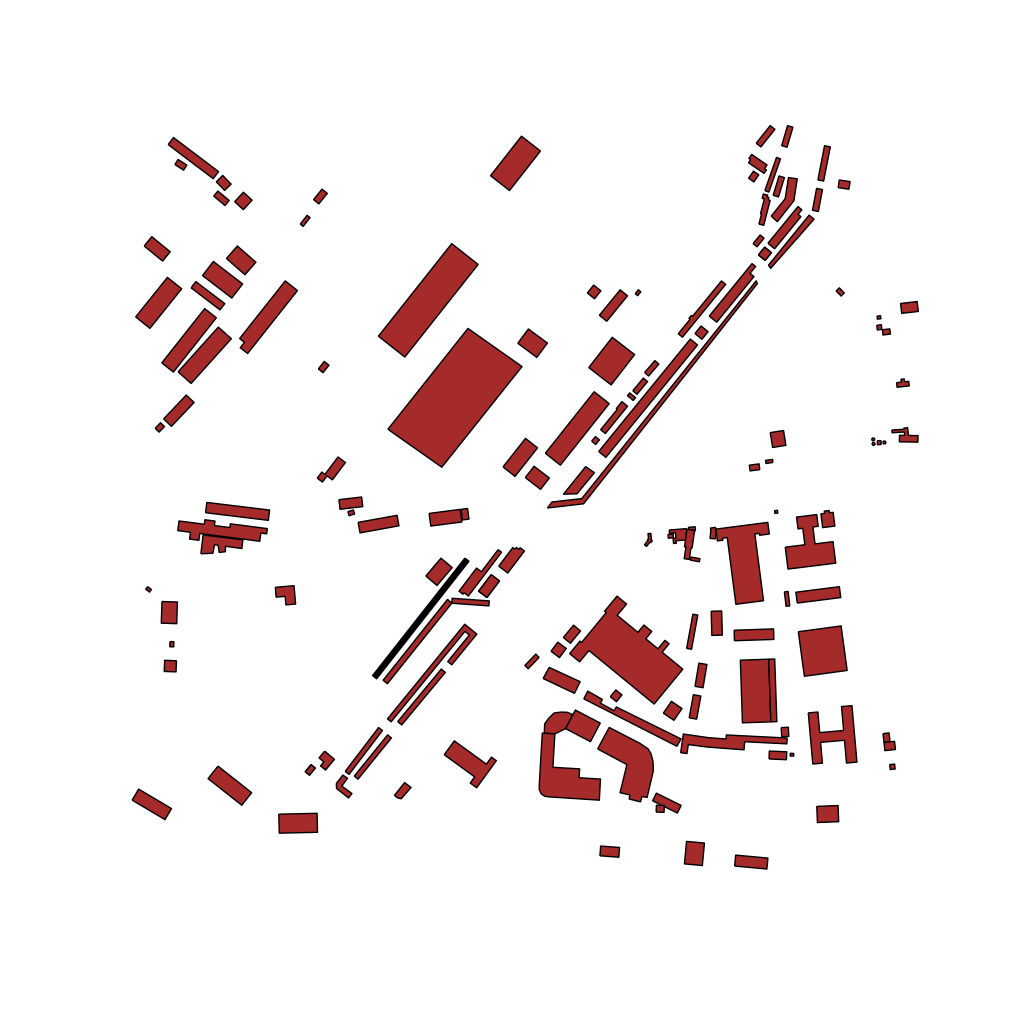
Tags: overhead vector_map, business, industrial, recreation, residential, special, individual_rise, low_rise, density_1, Building, Facility, 1.0 km²